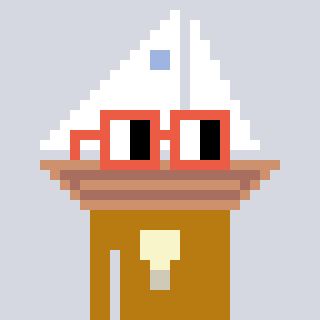
a pixel art character with square orange glasses, a sailboat-shaped head and a gold-colored body on a cool background